Question: I am trying to copy column from one sheet to another. To avoid 'Select', I wrote code like worksheet.range.copy. For some reason, code below is giving me error. If I replace Range("A2").End(xlDown) with lets say "A100" then code will work.
'''
Sub CopyData()
MTDData.Range("A2", Range("A2").End(xlDown)).Copy
MTDFormula.Range("H2").PasteSpecial Paste:=xlPasteValuesAndNumberFormats
End Sub
'''
Any suggestion why the code above giving error and is there a more efficient way to copy and paste large chunk of data from one sheet to another.
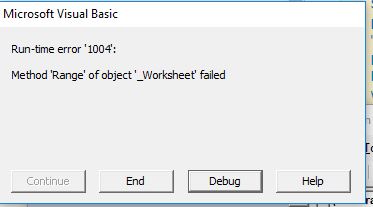
Answer: The fastest way to copy large sets of values is but the copy directly.
'''
MTDFormula.Range("H2").Resize(n,1).Value = MTDData.Range("A2").Resize(n,1).Value
'''
but you have to find the size of the cells first. This is done with the following reusable piece of code:
'''
Public Function CountRows(ByRef r As Range) As Long
If IsEmpty(r) Then
CountRows = 0
ElseIf IsEmpty(r.Offset(1, 0)) Then
CountRows = 1
Else
CountRows = r.Worksheet.Range(r, r.End(xlDown)).Rows.Count
End If
End Function
'''
So your copying code would look like this:
'''
Public Sub CopyValuesTest()
Dim src As Range, dst As Range
Set src = MTDData.Range("A2")
Set dst = MTDFormula.Range("H2")
Dim n As Long
n = CountRows(src)
dst.Resize(n, 1).Value = src.Resize(n, 1).Value
dst.Resize(n, 1).NumberFormat = src.Resize(n, 1).NumberFormat
End Sub
'''